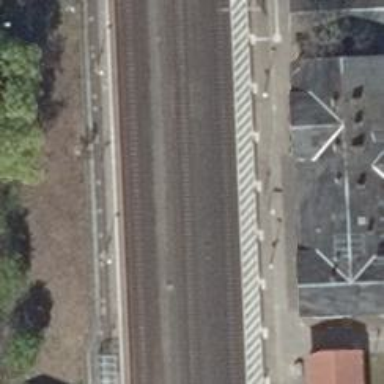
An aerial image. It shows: Public transport stop position along the railway.